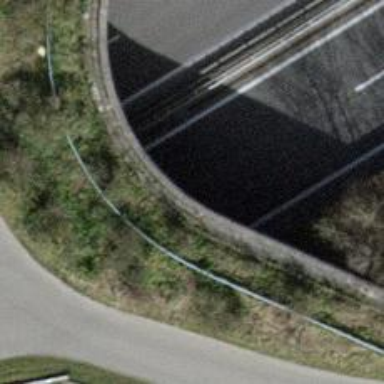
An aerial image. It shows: Tunnel on the motorway.